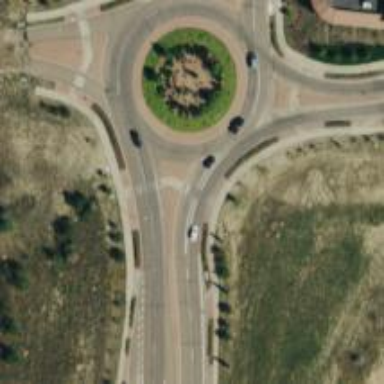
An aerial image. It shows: Tertiary road with asphalt surface leading to roundabout.